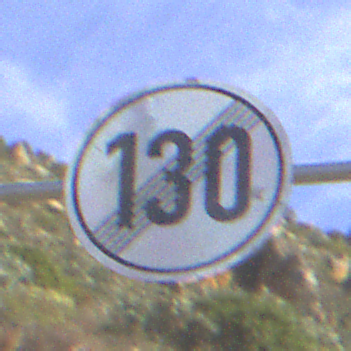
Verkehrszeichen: EndeGeschwindigkeit130
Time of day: MorningAfternoon
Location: Outdoor (RoadRail)
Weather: PartlyCloudy
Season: NotSpecified
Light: Natural